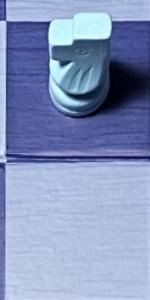
Label: Empty